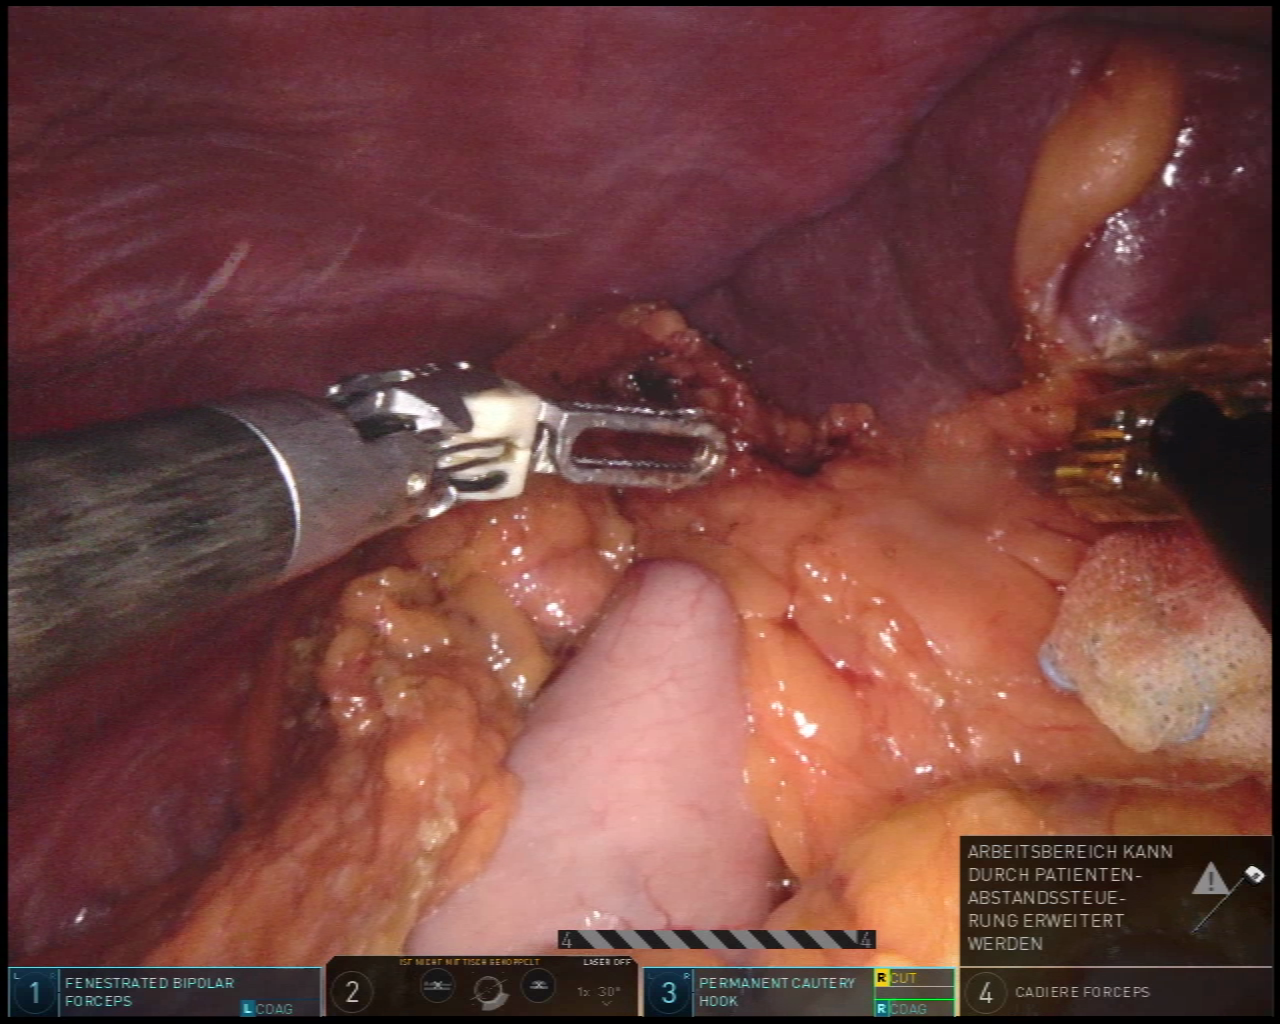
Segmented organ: stomach
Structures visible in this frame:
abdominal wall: yes
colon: no
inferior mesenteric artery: no
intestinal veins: no
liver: no
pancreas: no
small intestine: no
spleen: yes
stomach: yes
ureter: no
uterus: no
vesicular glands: no